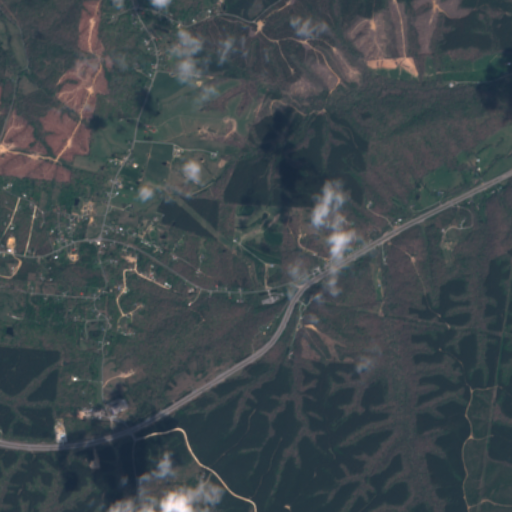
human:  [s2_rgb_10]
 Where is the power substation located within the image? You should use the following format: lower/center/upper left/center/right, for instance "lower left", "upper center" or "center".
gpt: The power substation is located in the center of the image.
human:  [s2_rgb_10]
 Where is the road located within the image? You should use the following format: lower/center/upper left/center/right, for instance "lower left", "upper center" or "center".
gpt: There is no road in the image.